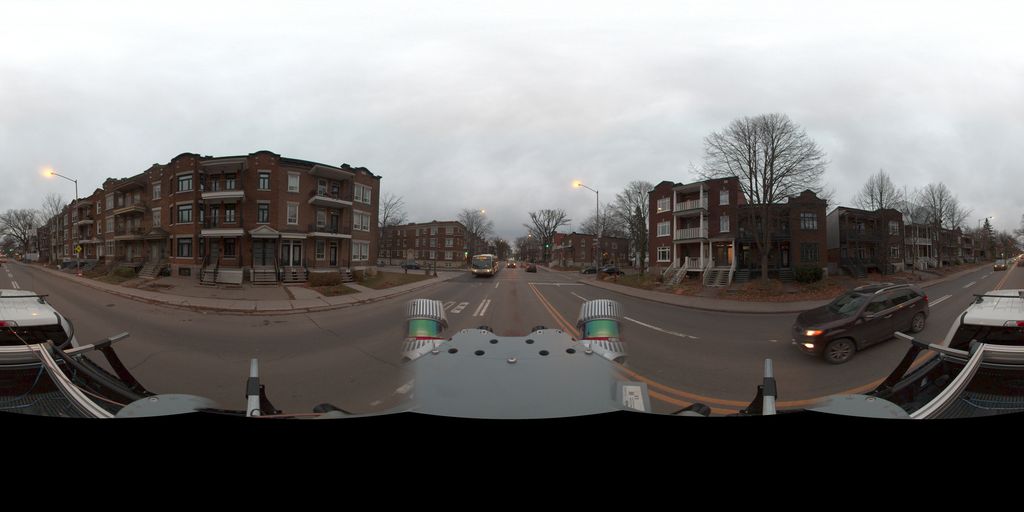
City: quebec_city